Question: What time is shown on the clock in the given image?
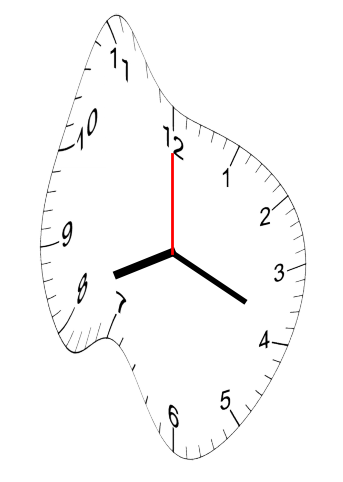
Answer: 08:19:00